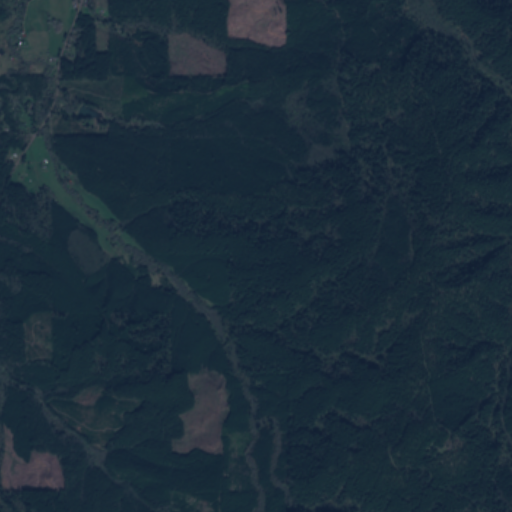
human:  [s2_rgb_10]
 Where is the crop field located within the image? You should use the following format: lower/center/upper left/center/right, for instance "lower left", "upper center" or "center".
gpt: The crop field is located in the upper left of the image.
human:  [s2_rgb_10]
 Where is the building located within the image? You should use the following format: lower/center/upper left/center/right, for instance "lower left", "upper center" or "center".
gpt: The building is located in the upper left of the image.
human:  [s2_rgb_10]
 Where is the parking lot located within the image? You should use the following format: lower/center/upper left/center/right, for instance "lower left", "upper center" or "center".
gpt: There is no parking lot in the image.